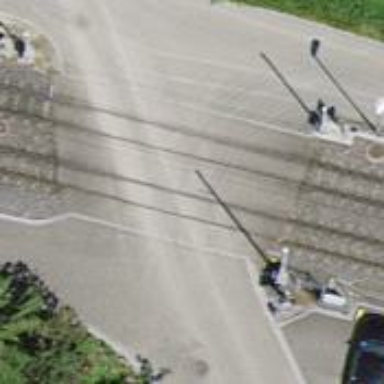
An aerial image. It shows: Level crossing with barrier.